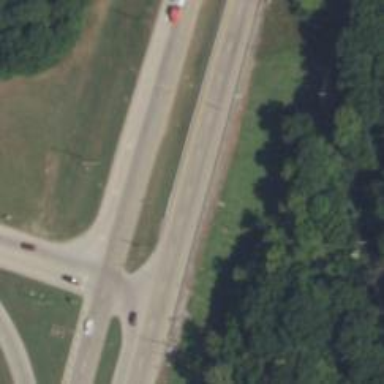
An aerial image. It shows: This image shows trunk highway that functions as expressway.